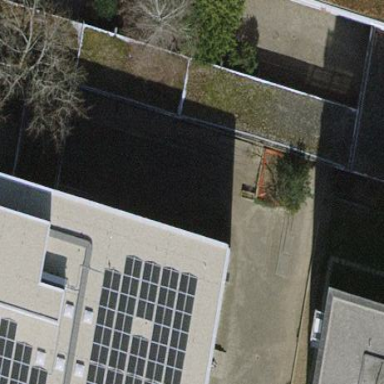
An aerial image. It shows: View of roof of building.